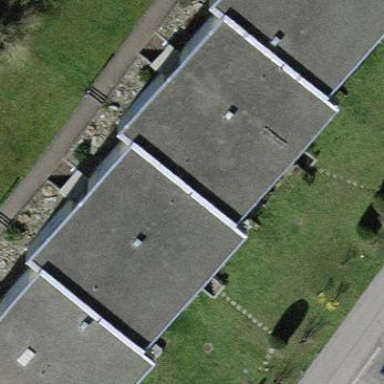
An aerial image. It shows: Building with apartments and flat roof.